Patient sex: M
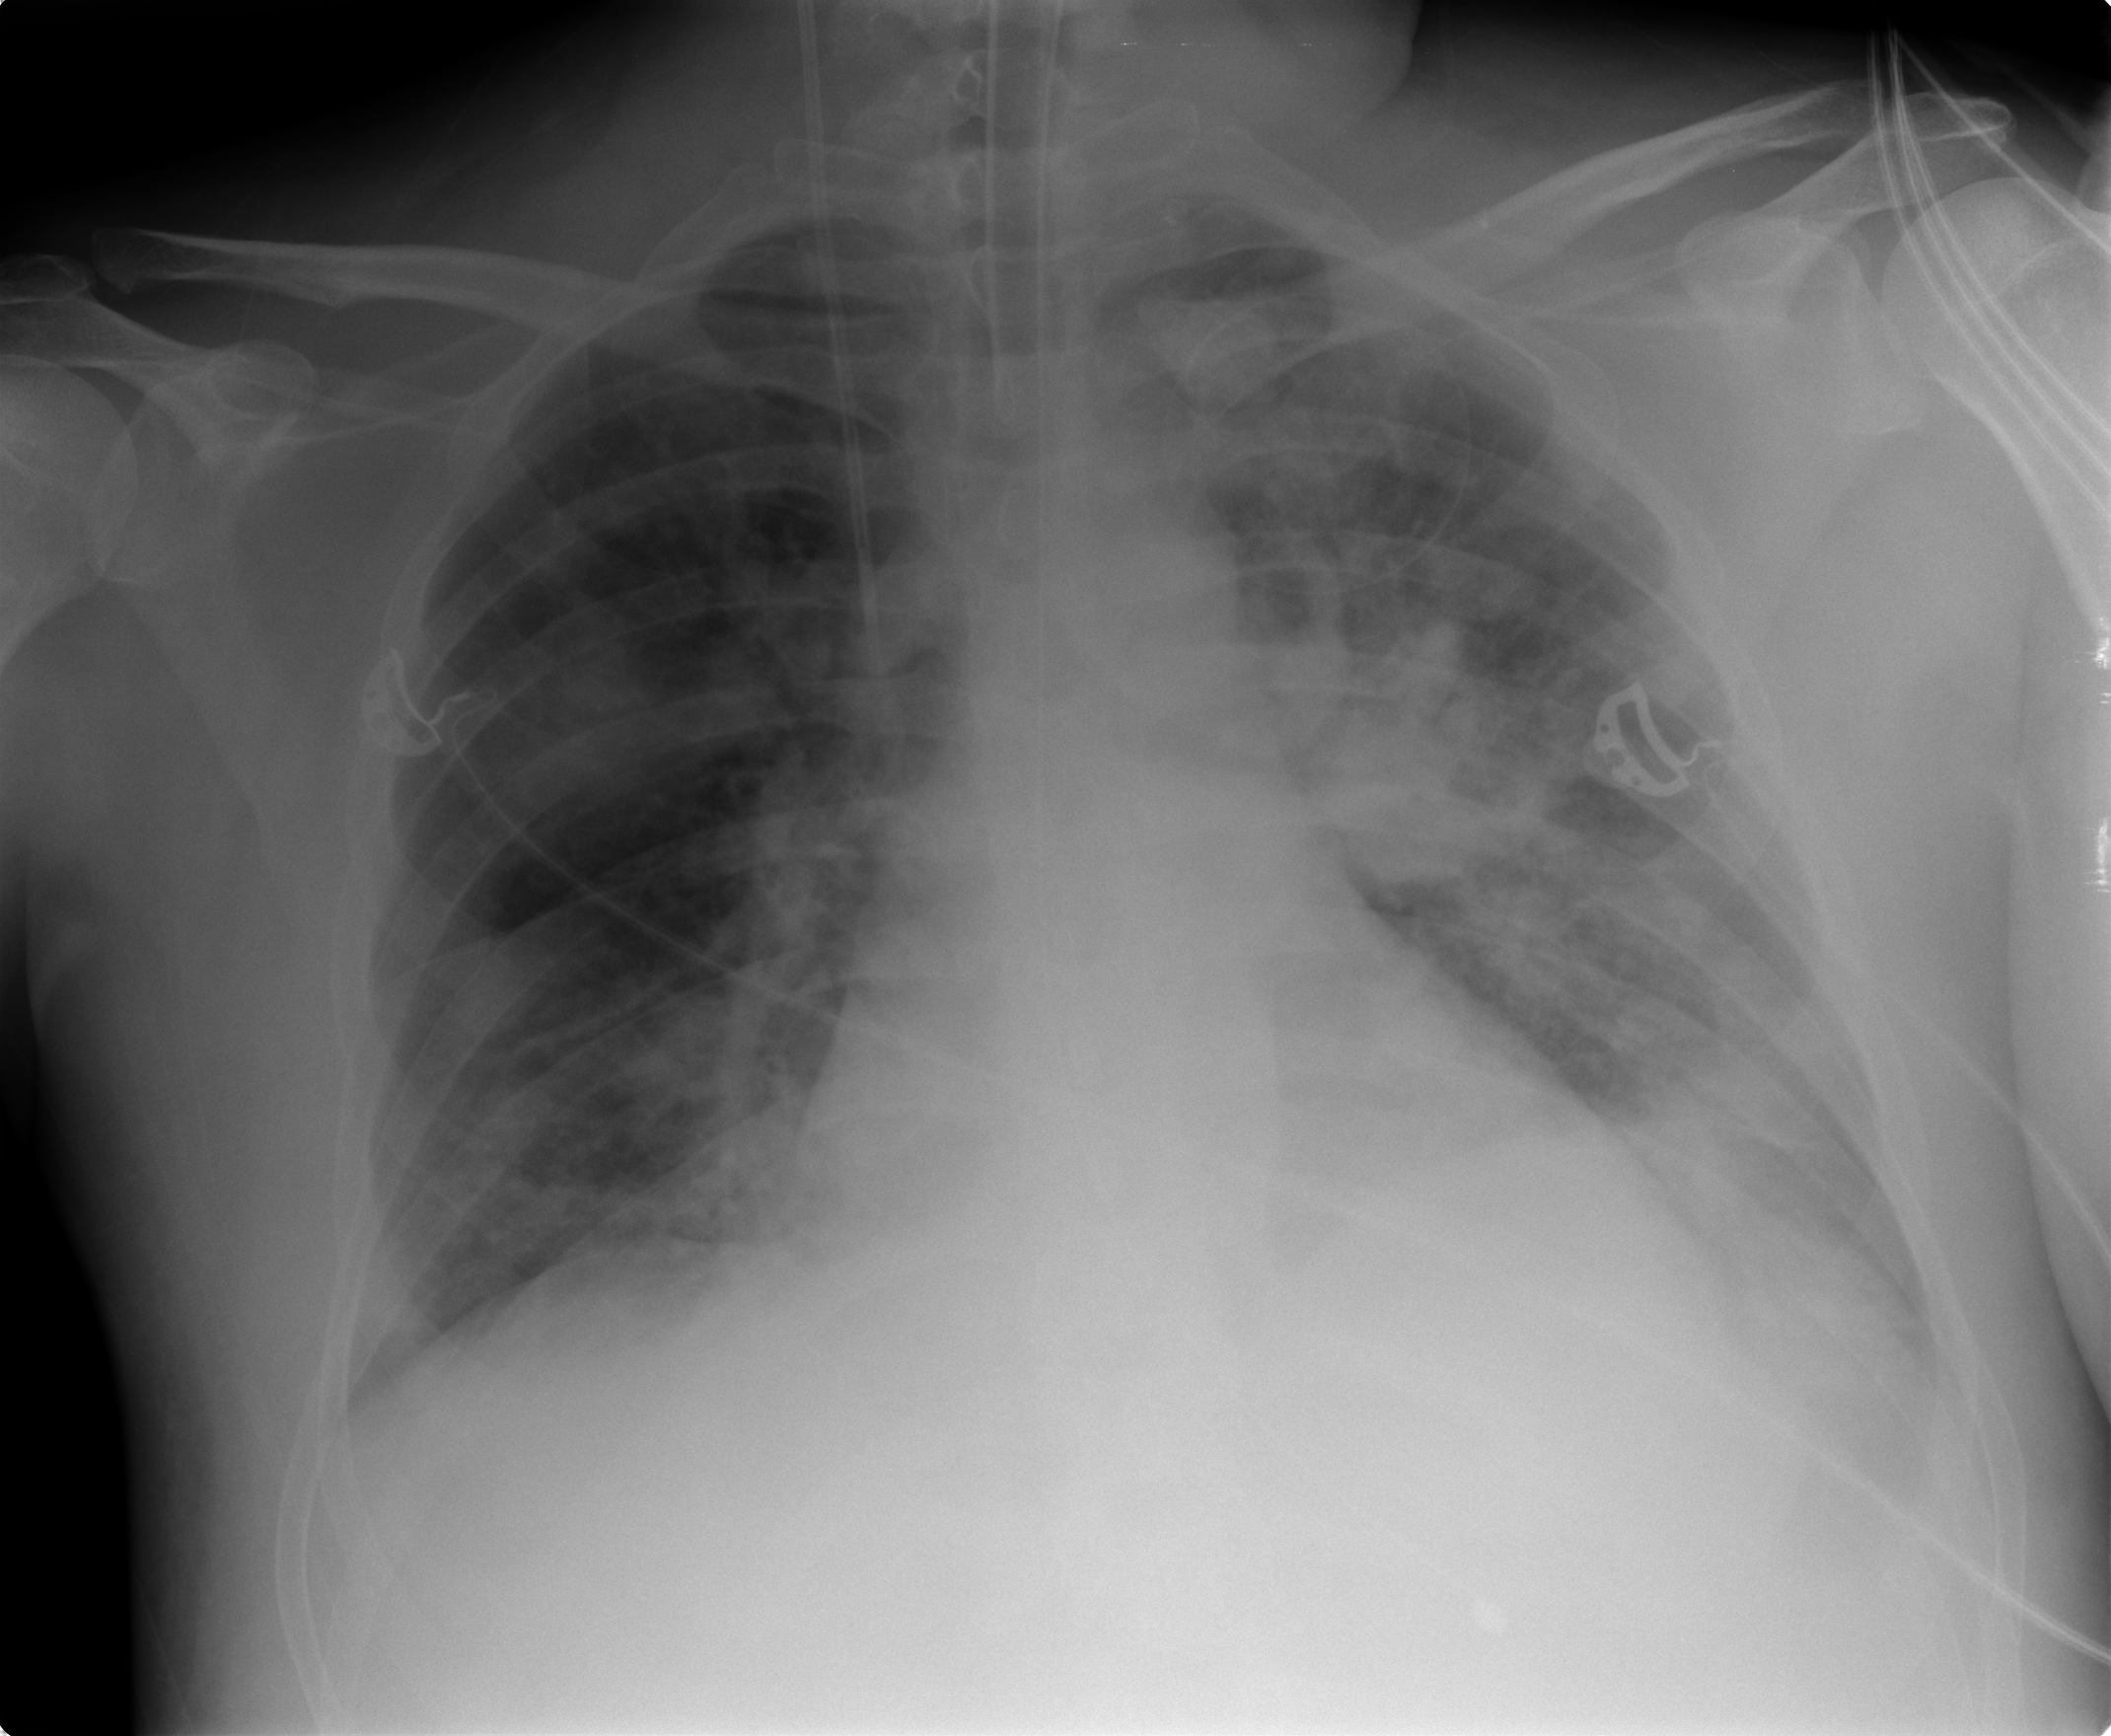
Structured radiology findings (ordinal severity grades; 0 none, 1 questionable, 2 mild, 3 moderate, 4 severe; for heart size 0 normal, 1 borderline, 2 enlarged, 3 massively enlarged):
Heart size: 2
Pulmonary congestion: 3
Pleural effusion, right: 0
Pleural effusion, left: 2
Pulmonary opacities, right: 3
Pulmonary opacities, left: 4
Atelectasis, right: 2
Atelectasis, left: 3